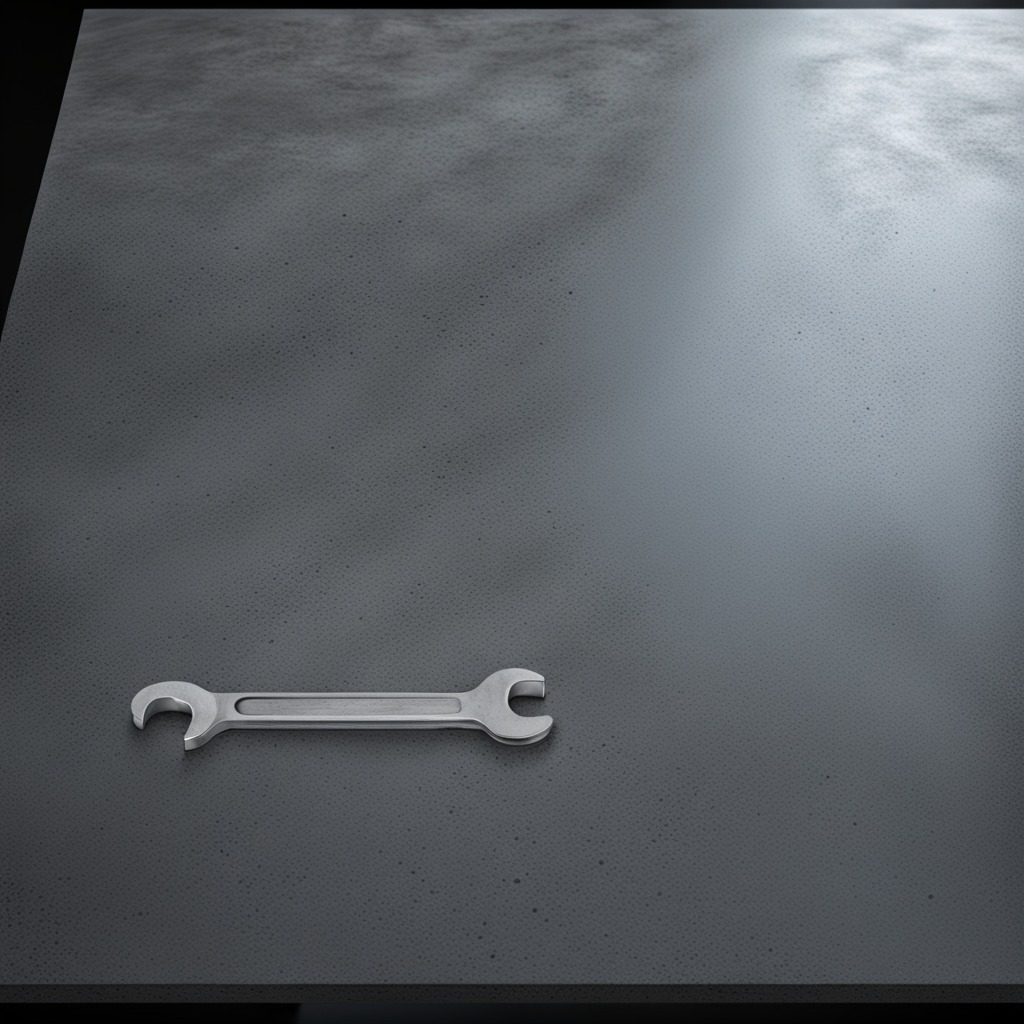
An wrench is lying on a clean granite table inside a workshop at night.